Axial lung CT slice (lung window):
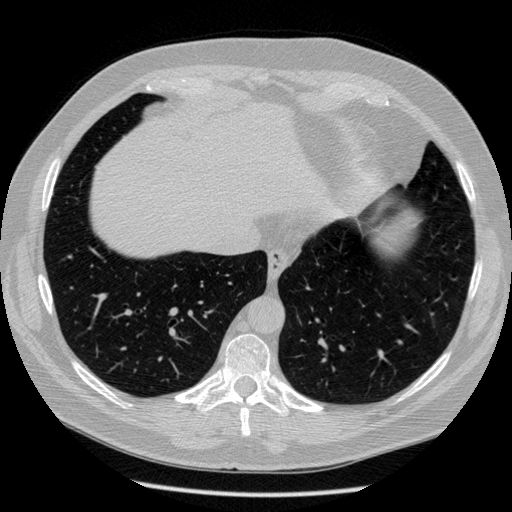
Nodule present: no